Question: I know this was already asked about a hundred times here, but I couldn't find a suitable answer in the other questions.
My problem is the height of my . While everything worked as expected in iOS6, now in iOS7 nothing goes right.
I tried the following:
-
Works like a charm in iOS6, but in iOS7 the progress is set to 100% from the beginning or the bar is very thin.
-
Also not working under iOS7. Here the bar progress is set to 100% from the beginning, too. Some people write that it should be possible this way, but I can not confirm that for iOS7.
-
Not working for me under iOS6 and iOS7. In iOS7 the bars are just very slim.
For me right now it is pretty frustrating because the bars are either at 100% or they are mega-slim. Can anyone give me a suggestion to reach the old layout of my progress views. I think it has to be possible because if I look at my Spotify app on the iPhone (iOS7 installed), the progress view looks like before.

Thank you very much!
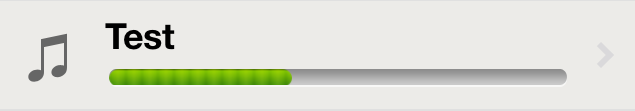
Answer: Well, the problem is seams that iOS6 UIProgressView and iOS7 UIProgressView have different internal subviews structure. iOS6 progress view is a single view without child view (or some minor view), iOS7 progress view have few additional subview for drawing progress bar and background.
If you remove all subview of UIProgressView on iOS7 than you drawRect: method will work the same as before on iOS6, but you will be totally responsible about drawing your progress view content including progress bar and background.
'''
- (id) initWithCoder: (NSCoder*)aDecoder
{
if(self=[super initWithCoder: aDecoder])
{
// Also you can setup height of your progress here
// self.frame = CGRectMake(0,0,100,yourHeight);
NSArray *subViews = self.subviews;
for(UIView *view in subViews)
{
[view removeFromSuperview];
}
}
return self;
}
'''